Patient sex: M
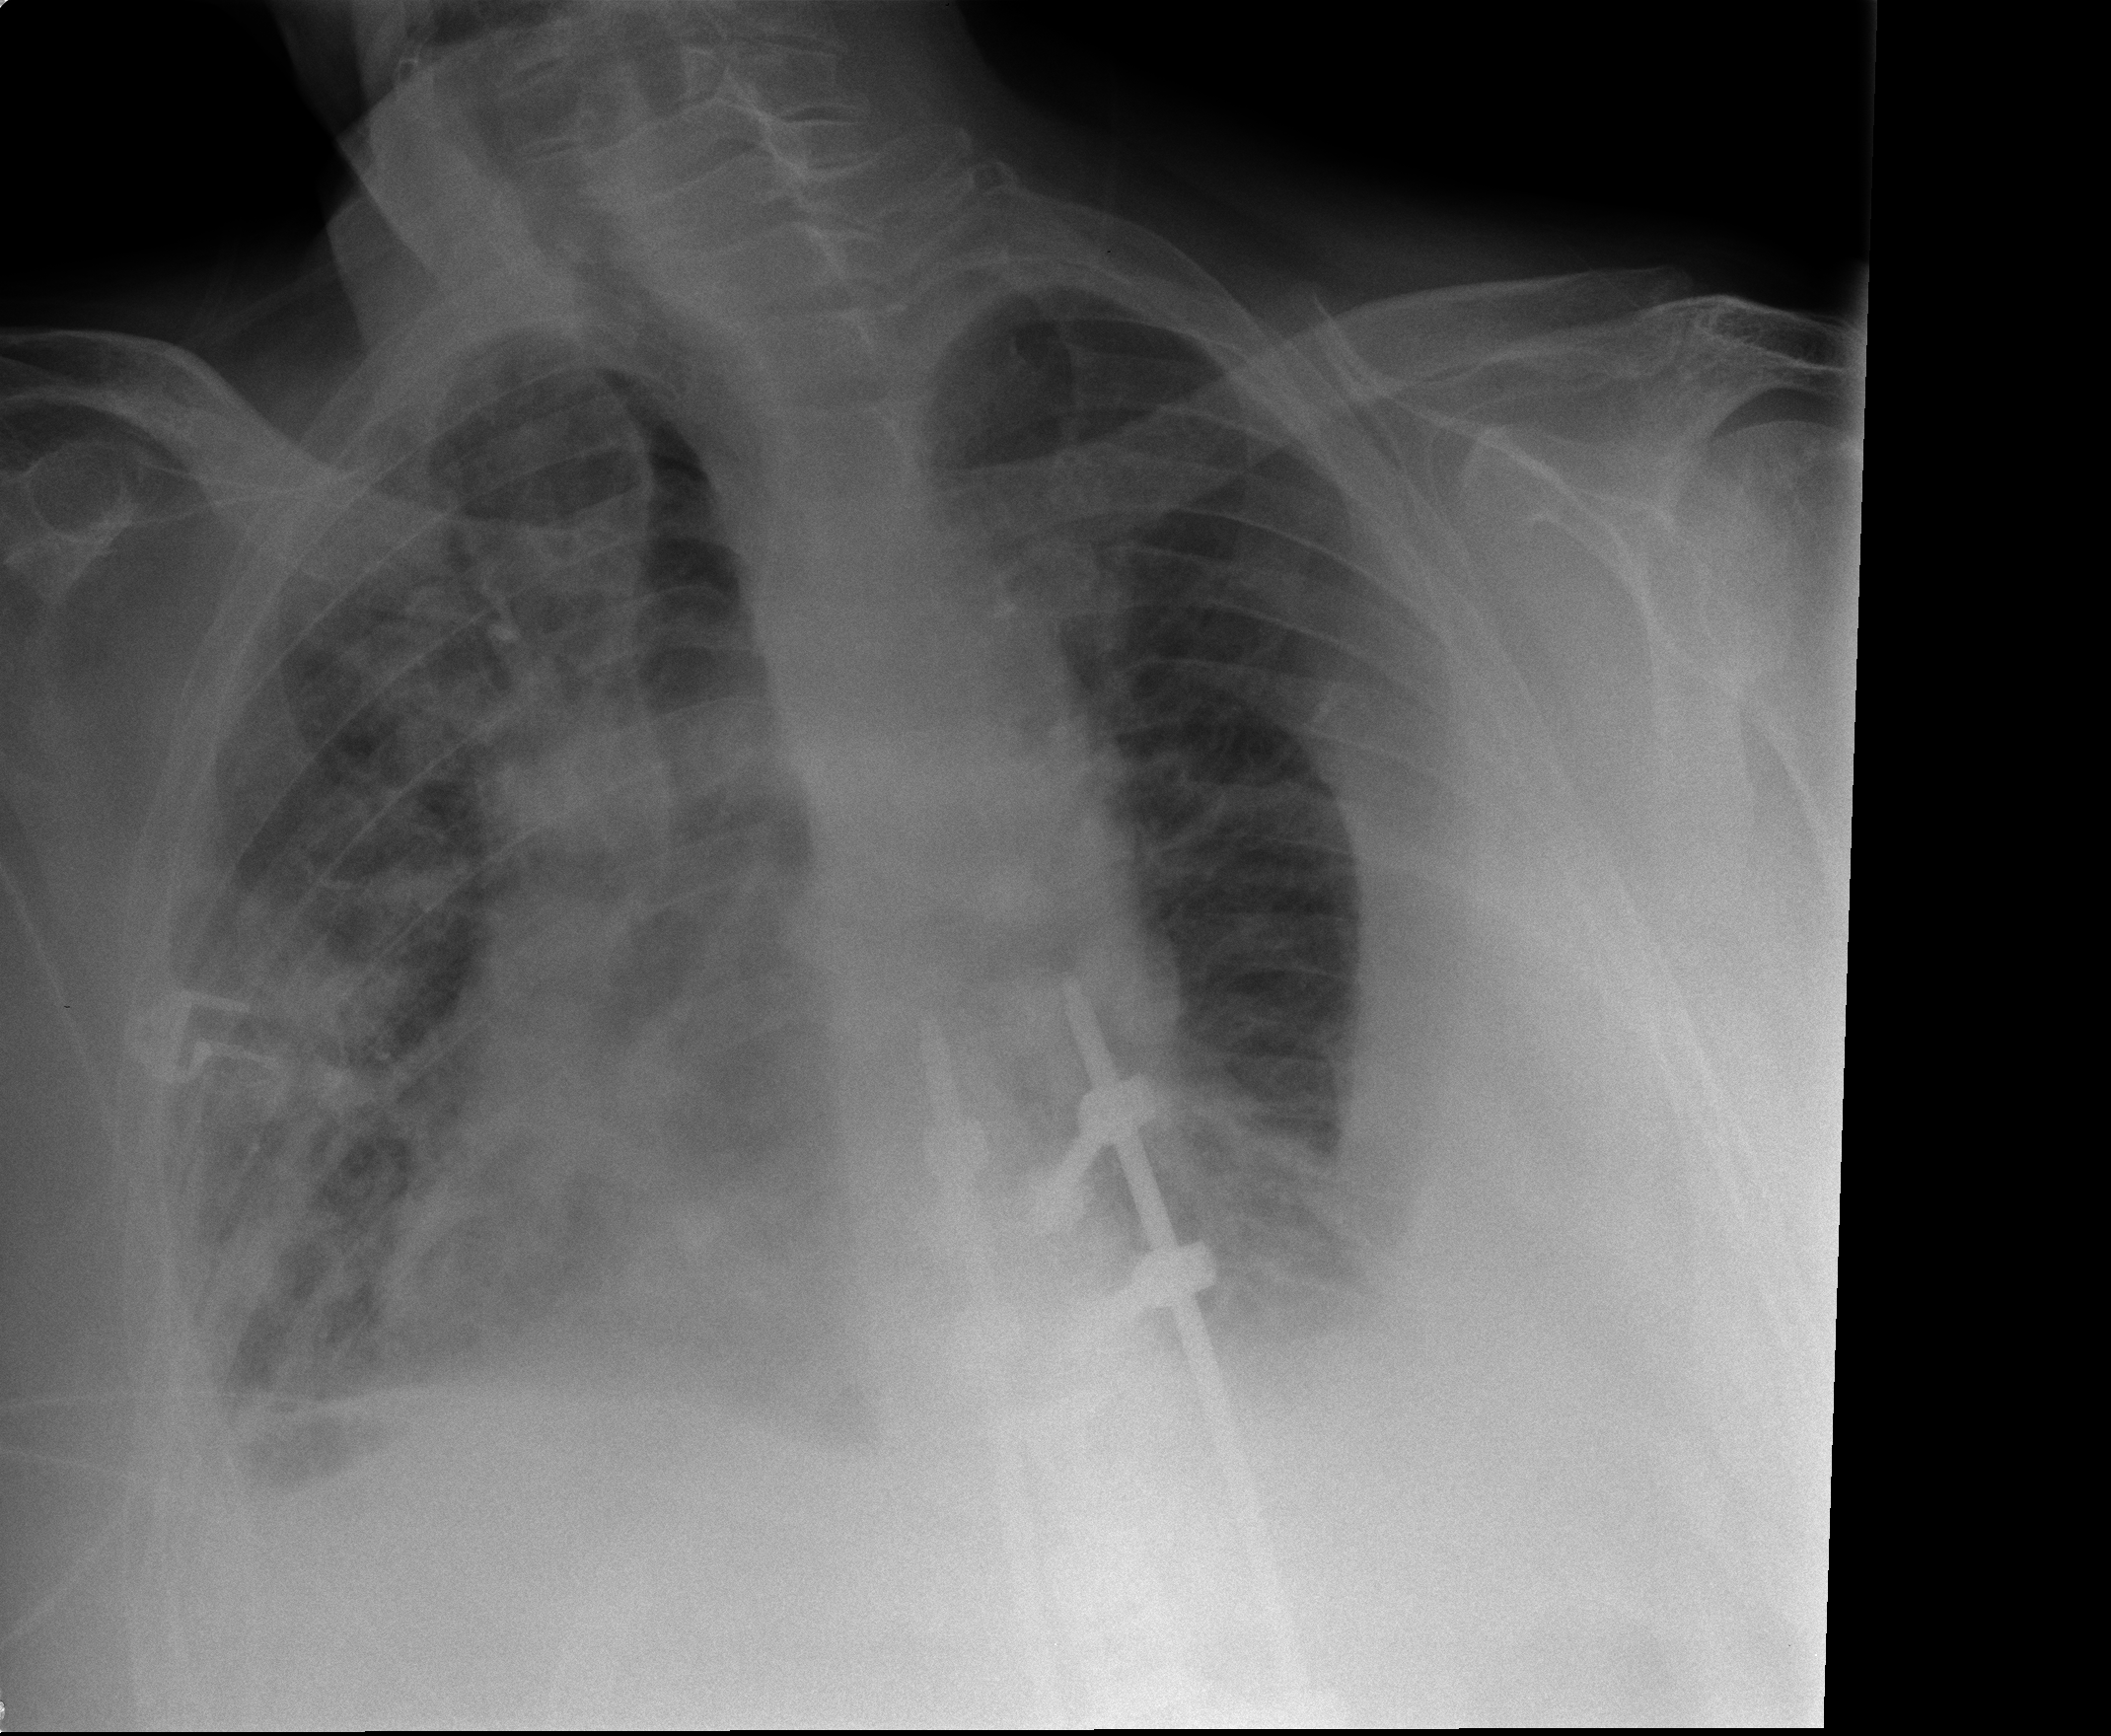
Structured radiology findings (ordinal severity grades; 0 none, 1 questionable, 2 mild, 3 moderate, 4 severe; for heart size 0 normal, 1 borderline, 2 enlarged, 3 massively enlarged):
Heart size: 2
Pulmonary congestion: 2
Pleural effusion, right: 2
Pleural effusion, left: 3
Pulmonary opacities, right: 3
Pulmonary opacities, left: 1
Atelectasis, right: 2
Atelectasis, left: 3